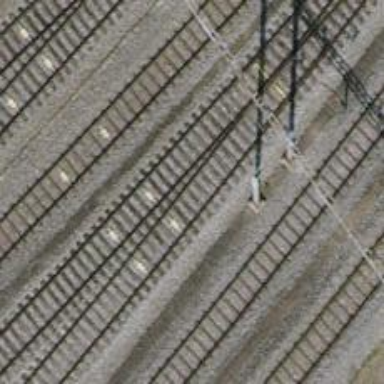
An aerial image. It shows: Yard with single rail track. The railway track is electrified with contact line for service purposes.